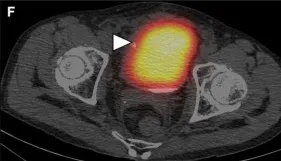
The axial SPECT/CT (F) confirms the presence of bladder perforation (arrowhead).
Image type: radiology (pet)